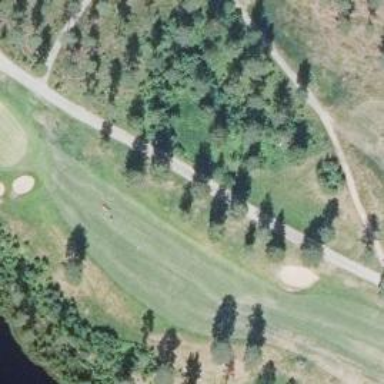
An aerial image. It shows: Grassy area designated as golf fairway.